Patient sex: F
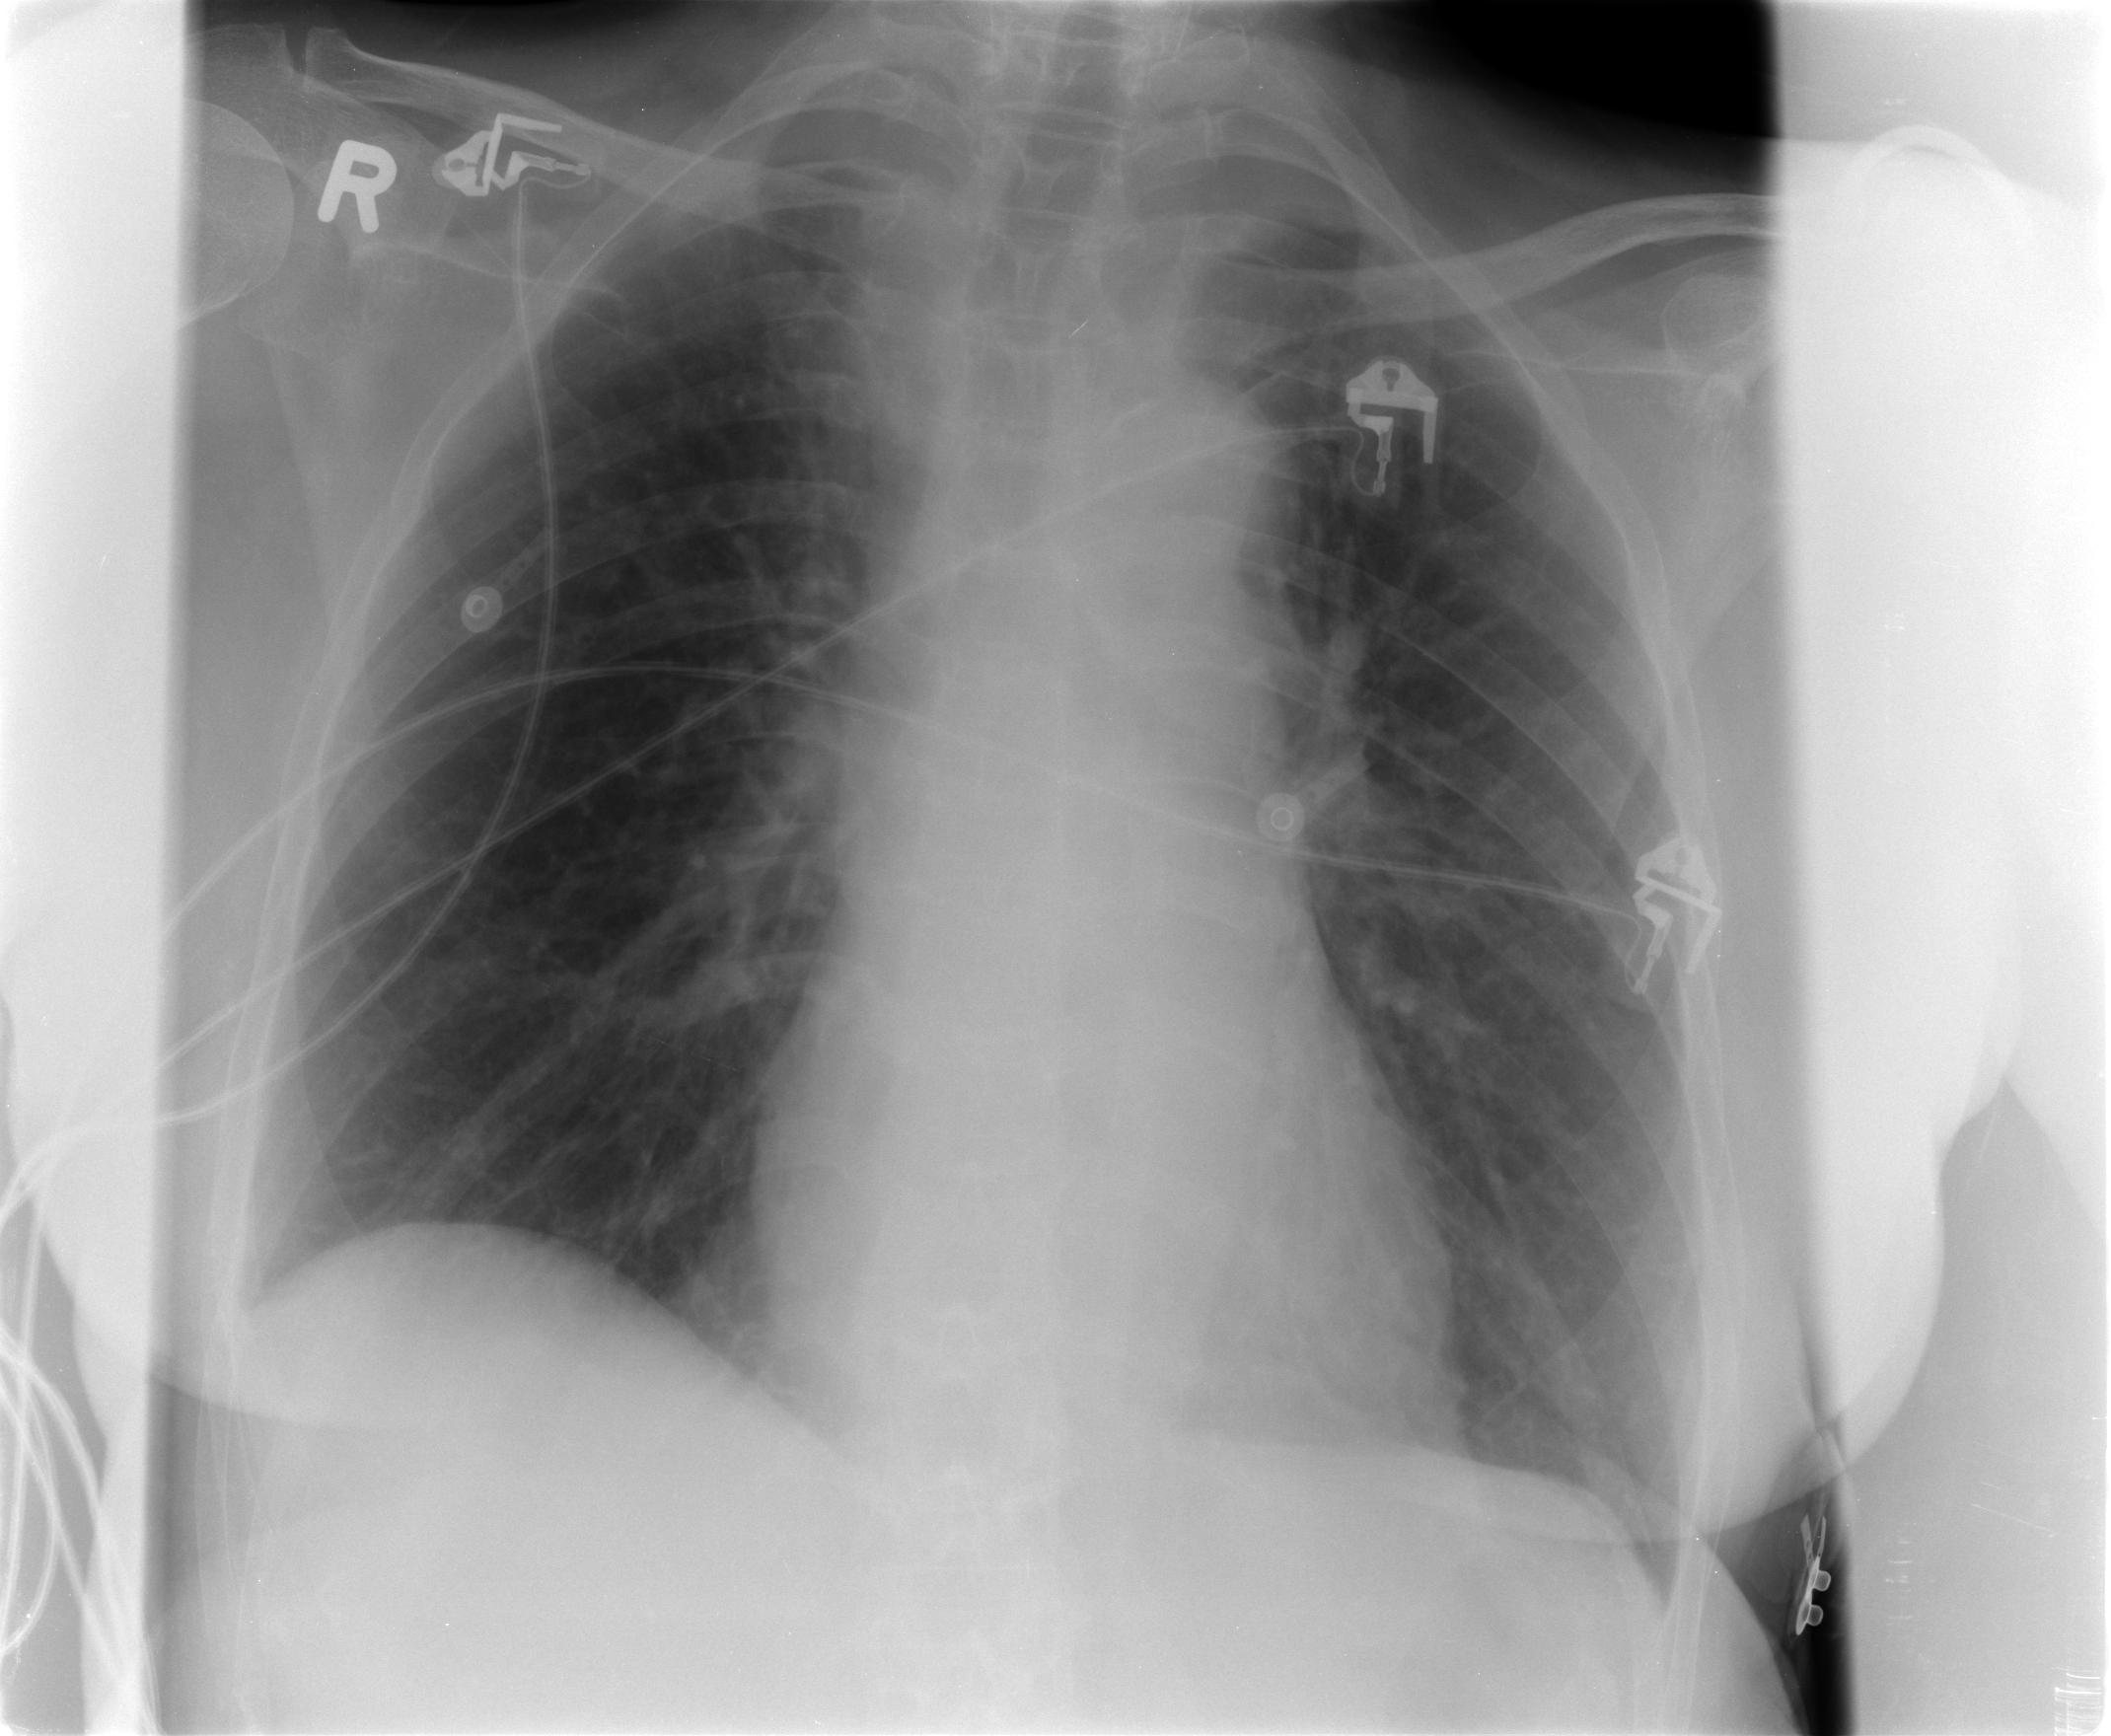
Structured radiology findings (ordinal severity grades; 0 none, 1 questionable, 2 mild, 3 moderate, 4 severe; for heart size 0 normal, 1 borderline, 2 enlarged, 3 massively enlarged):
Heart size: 0
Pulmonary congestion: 1
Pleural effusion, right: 0
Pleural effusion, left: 0
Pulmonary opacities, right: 0
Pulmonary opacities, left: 0
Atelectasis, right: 0
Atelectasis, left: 0